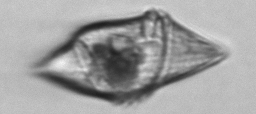
Label: Gyrodinium